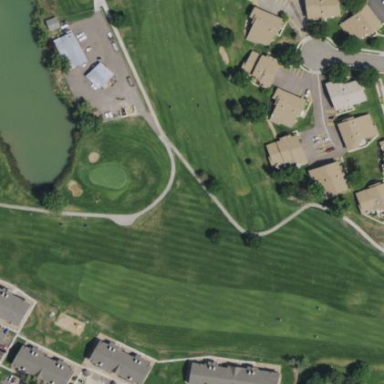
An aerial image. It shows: Grassy area designated as golf fairway.